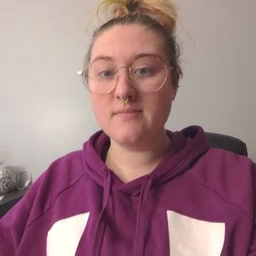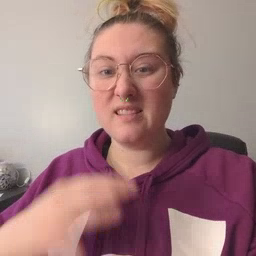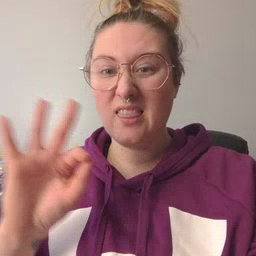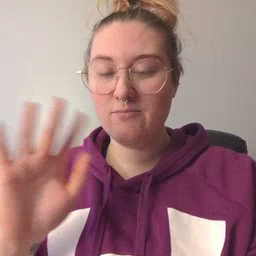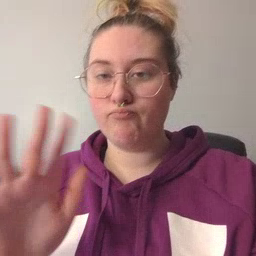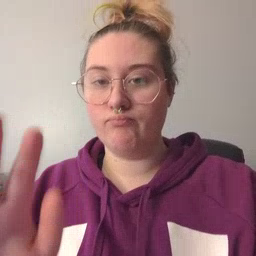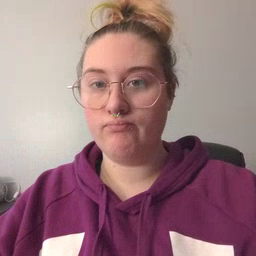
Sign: yucky